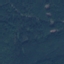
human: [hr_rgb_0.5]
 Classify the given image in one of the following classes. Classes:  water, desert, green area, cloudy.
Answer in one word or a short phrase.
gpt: green area